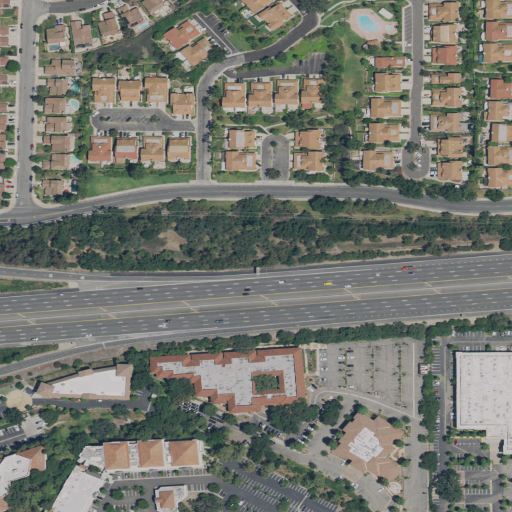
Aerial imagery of valley in California named Russell Valley containing medium intensity development, low intensity development, open development, high intensity development, grassland, and mixed forest